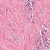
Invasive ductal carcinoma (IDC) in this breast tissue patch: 1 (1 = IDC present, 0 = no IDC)